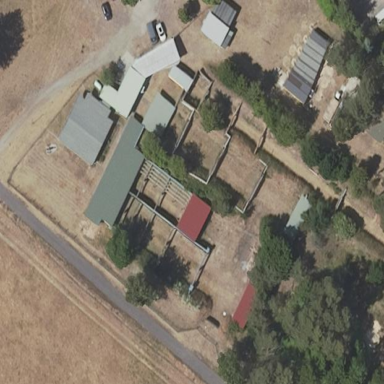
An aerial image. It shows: Sports centre dedicated to shooting sports.